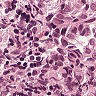
Metastatic tissue present: yes